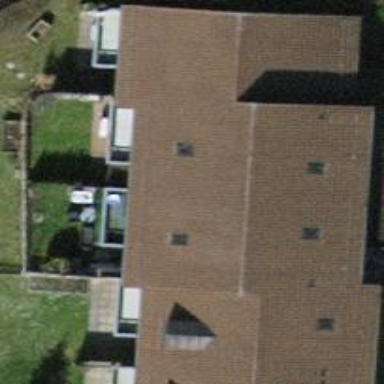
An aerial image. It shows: Terrace building.